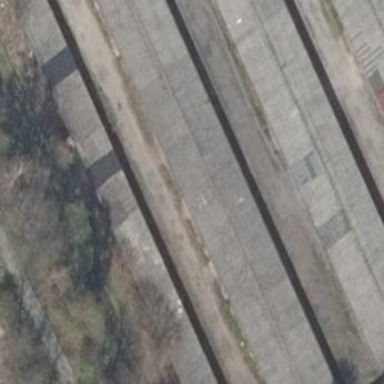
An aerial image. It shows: Row of garages with flat grey roofs.